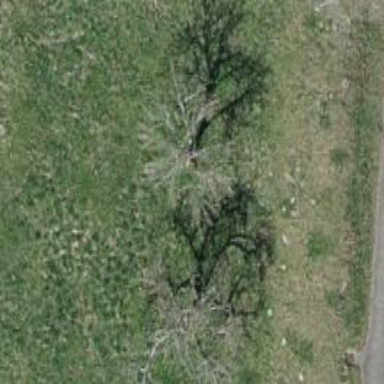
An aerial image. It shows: Beautiful tree in nature.